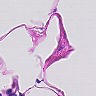
Metastatic tissue present: no